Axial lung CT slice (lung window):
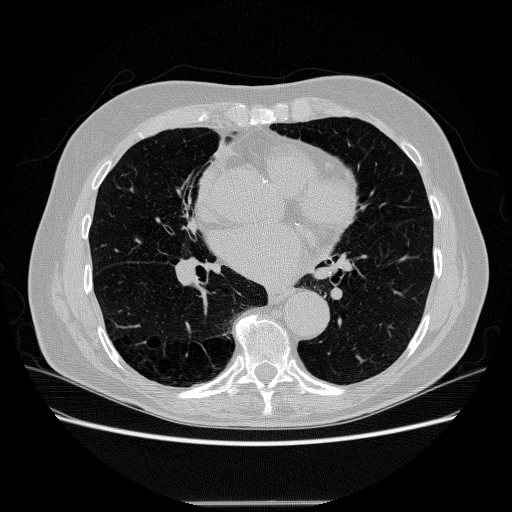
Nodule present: no